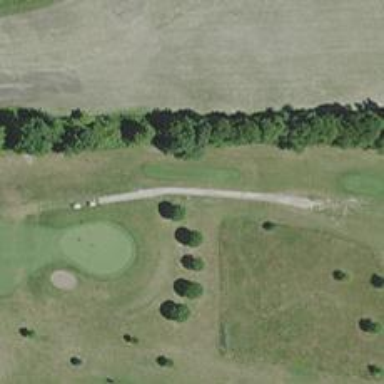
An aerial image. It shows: Path for both road and golf.